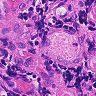
Metastatic tissue present: no